Question: I'm trying to add a export button to my jsp page which will export the table data to Excel. The function works but my output file doesn't show the correct format. Is there another way to do this Also I need something that will work in IE.

see below... HELP!
'''
<script Language="javascript">
function ExportHTMLTableToExcel()
{
var thisTable = document.getElementById("myTable").innerHTML;
window.clipboardData.setData("Text", thisTable);
var objExcel = new ActiveXObject ("Excel.Application");
objExcel.visible = true;
var objWorkbook = objExcel.Workbooks.Add;
var objWorksheet = objWorkbook.Worksheets(1);
objWorksheet.Paste;
}
</script>
<table id="myTable" class="display">
<thead>
<tr>
<th>&nbsp;</th>
<th> Bar Code </th>
<th>Origin</th>
</tr>
</thead>
<tbody>
<c:forEach items="${summary}" var="summary">
<tr>
<td ><c:outvalue="${summary.eventDesc}" /></td>
<td><a href="AnalysisController?value=${summary.labelNbr}"> <c:out
value="${summary.labelNbr}" /> </a></td>
<td><c:outvalue="${summary.origin}" /></td>
</tr>
</c:forEach>
</tbody>
</table>
<input type="button" onclick="ExportHTMLTableToExcel()"value="Export">
'''
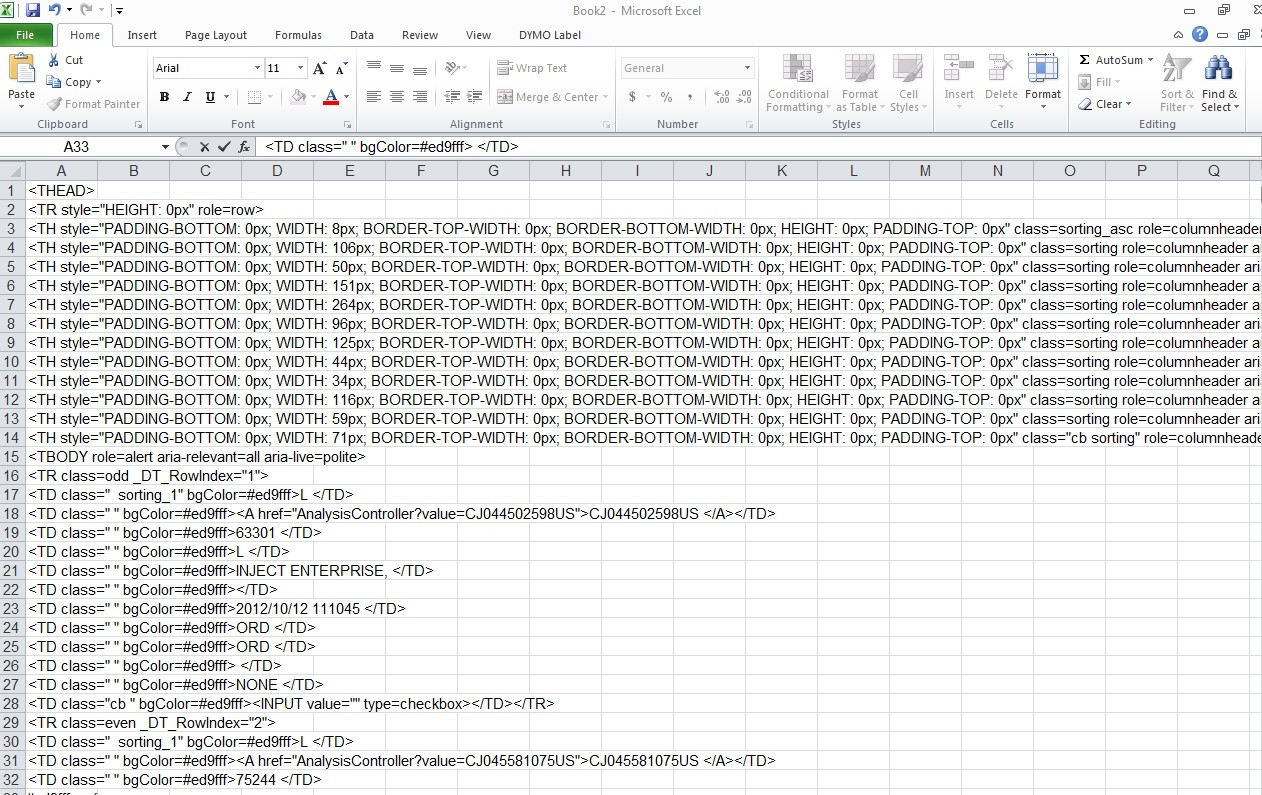
Answer: This is my working JavaScript code on IE. You can change the formatting according to your need.
'''
function write_to_excel()
{
str="";
var myTable = document.getElementById('myTable');
var rows = myTable.getElementsByTagName('tr');
var rowCount = myTable.rows.length;
var colCount = myTable.getElementsByTagName("tr")[0].getElementsByTagName("th").length;
var ExcelApp = new ActiveXObject("Excel.Application");
var ExcelWorkbook = ExcelApp.Workbooks.Add();
var ExcelSheet = ExcelWorkbook.ActiveSheet;//new ActiveXObject("Excel.Sheet");
//ExcelSheet.Application.Visible = true;
ExcelApp.Visible = true;
ExcelSheet.Range("A1", "Z1").Font.Bold = true;
ExcelSheet.Range("A1", "Z1").Font.ColorIndex = 23;
//Format table headers
for(var i=0; i<1; i++)
{
for(var j=0; j<colCount-2; j++)
{
str= myTable.getElementsByTagName("tr")[i].getElementsByTagName("th")[j].innerHTML;
ExcelSheet.Cells(i+1,j+1).Value = str;
}
ExcelSheet.Range("A1", "Z1").EntireColumn.AutoFit();
}
for(var i=1; i<rowCount; i++)
{
for(var k=0; k<colCount-2; k++)
{
str= rows[i].getElementsByTagName('td')[k].innerHTML;
ExcelSheet.Cells(i+1,k+1).Value = myTable.rows[i].cells[k].innerText;
}
ExcelSheet.Range("A"+i, "Z"+i).WrapText = true;
ExcelSheet.Range("A"+1, "Z"+i).EntireColumn.AutoFit();
}
//ExcelSheet.SaveAs("C:\TEST.XLS");
//ExcelSheet.Application.Quit();
return;
}
'''